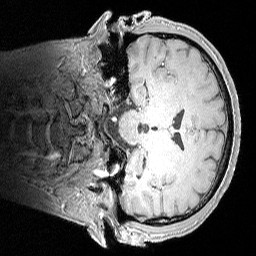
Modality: MP2RAGE
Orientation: coronal
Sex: male
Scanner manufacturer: siemens
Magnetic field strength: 3 T
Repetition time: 5 s
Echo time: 0.00292 s